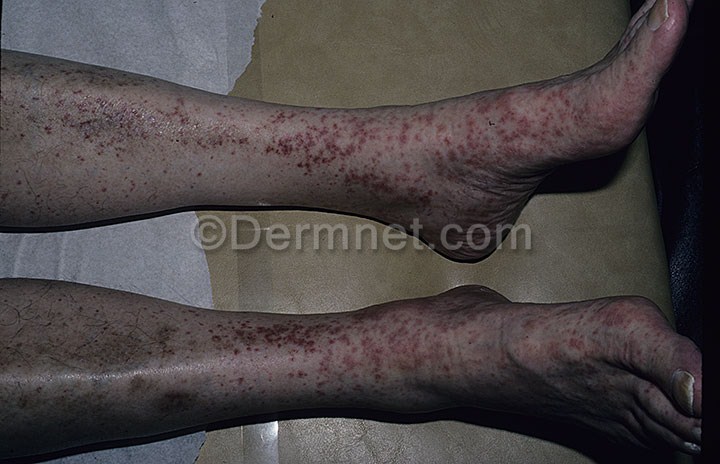
Disease: Vasculitis Photos